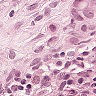
Metastatic tissue present: yes